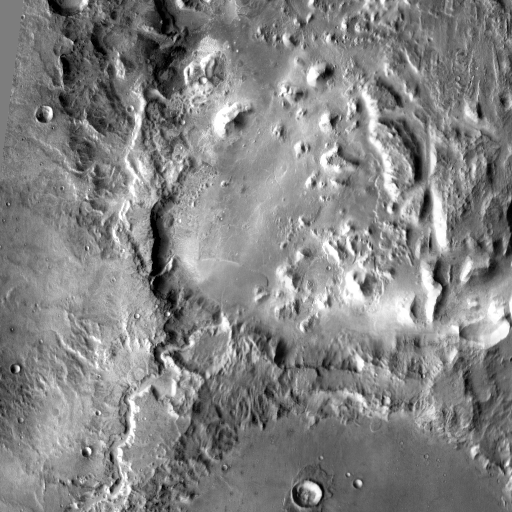
Crater classes present: Background, Other, Buried